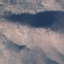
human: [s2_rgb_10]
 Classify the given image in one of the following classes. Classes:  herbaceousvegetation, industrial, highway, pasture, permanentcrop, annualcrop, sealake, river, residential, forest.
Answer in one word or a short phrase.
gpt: HerbaceousVegetation